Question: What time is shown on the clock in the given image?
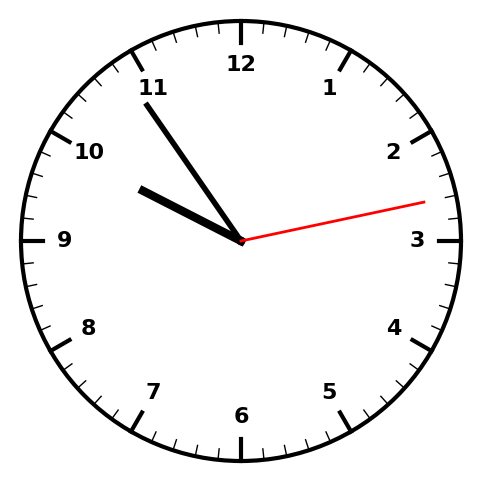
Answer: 09:54:13